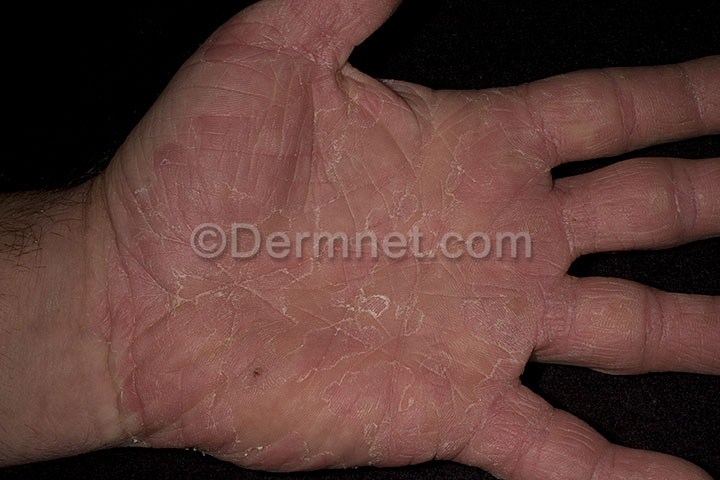
Disease: Eczema Photos